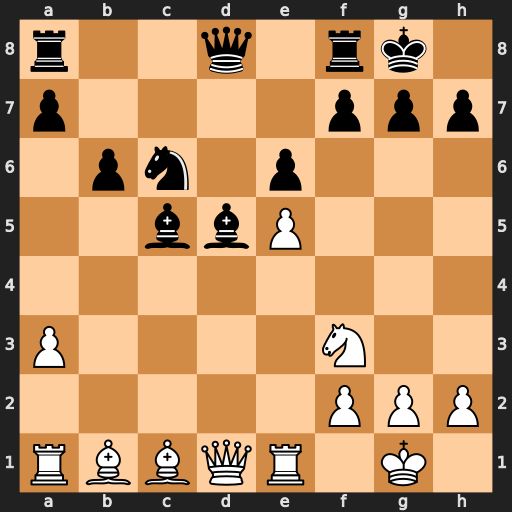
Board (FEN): r2q1rk1/p4ppp/1pn1p3/2bbP3/8/P4N2/5PPP/RBBQR1K1
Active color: w
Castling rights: -
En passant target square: -
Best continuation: Bxh7+ Kxh7 Ng5+ Kg6 Qg4 Bxf2+ Kxf2